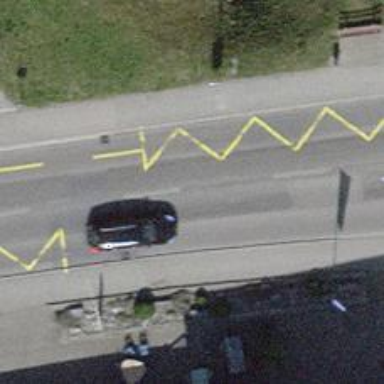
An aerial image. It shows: Tertiary road with designated cycle lane.